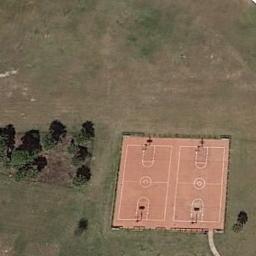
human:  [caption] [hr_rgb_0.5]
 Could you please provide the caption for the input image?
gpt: There are two red basketball courts on the lower right .

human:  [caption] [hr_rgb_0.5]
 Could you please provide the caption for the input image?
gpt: There are two basketball courts on the open place next to some trees .

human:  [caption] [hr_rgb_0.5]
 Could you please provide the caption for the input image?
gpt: Two basketball courts are built on the bare lawn,With a small amount of vegetation nearby .

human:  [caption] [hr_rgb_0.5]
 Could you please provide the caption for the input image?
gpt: Two basketball courts on the lawn and some trees beside .

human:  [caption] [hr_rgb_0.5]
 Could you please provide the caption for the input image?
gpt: Many trees are near two basketball courts .